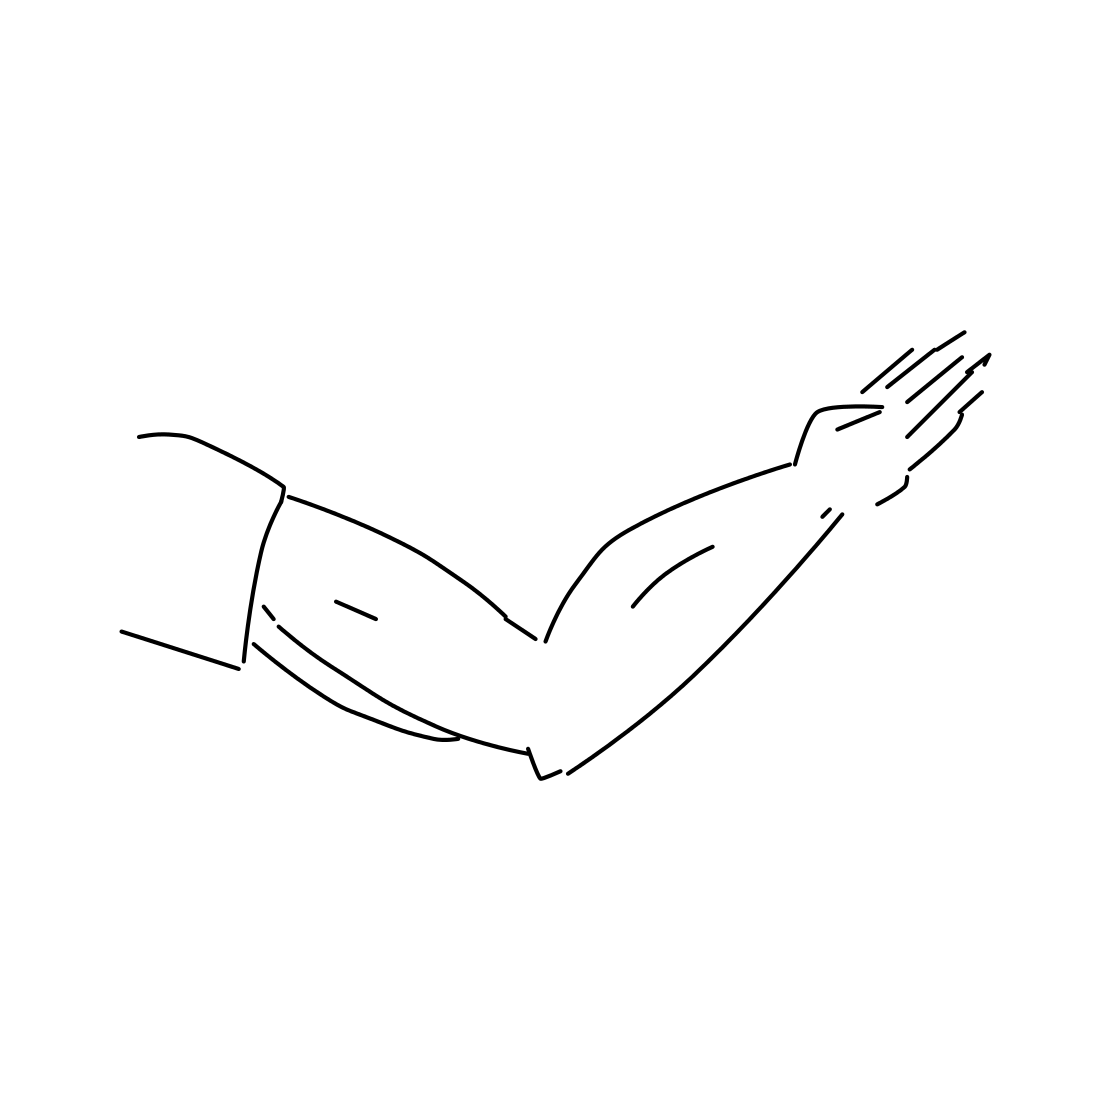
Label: arm